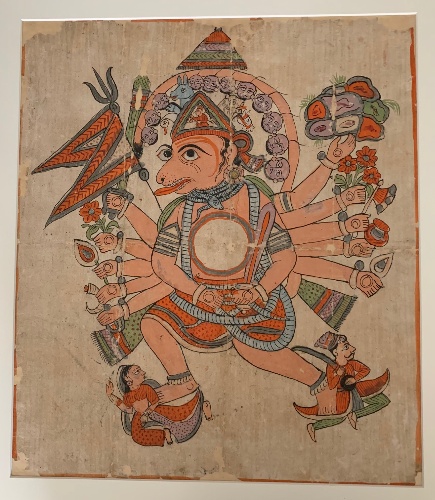
Date: ca. late 19th century
Object type: Painting
Classification: Paintings
Medium: Ink and opaque watercolor on paper
Culture: India, Rajastan or Gujarat
Dimensions: Image: 19 1/4 × 16 3/4 in. (48.9 × 42.5 cm)
Department: Asian Art
Credit line: Gift of Steven Kossak, The Kronos Collections, 2019
Accession year: 2019
Repository: Metropolitan Museum of Art, New York, NY